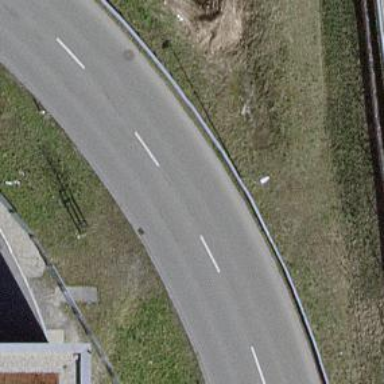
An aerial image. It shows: Tertiary road with asphalt surface.